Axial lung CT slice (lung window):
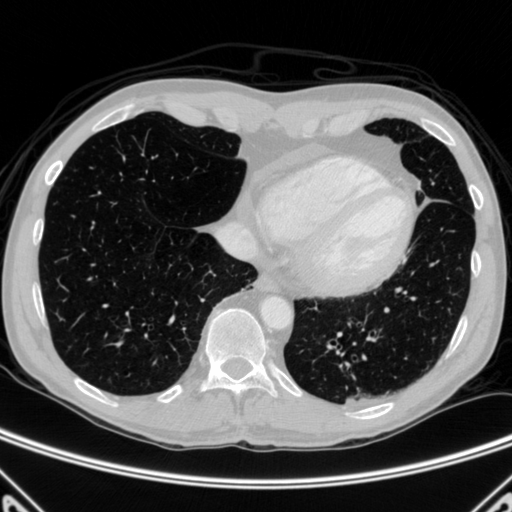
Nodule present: no